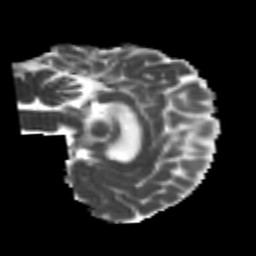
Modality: MD
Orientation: sagittal
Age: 25
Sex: female
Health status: healthy
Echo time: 0.074 s